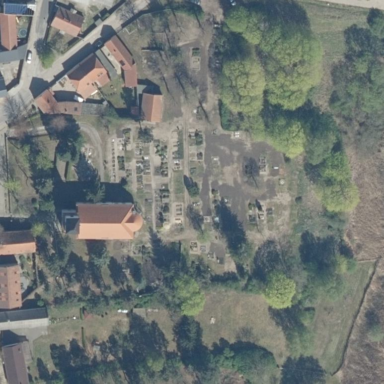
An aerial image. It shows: Cemetery.